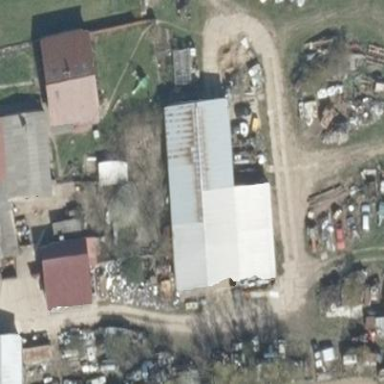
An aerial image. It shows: Farmyard area.